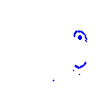
Particle: kaon